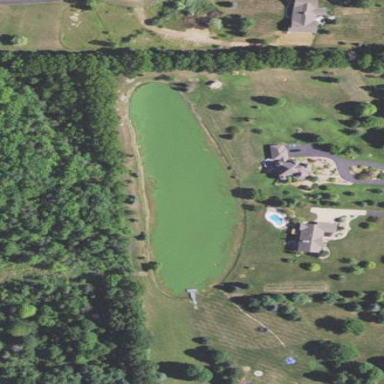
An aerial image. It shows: Serene pond surrounded by nature.